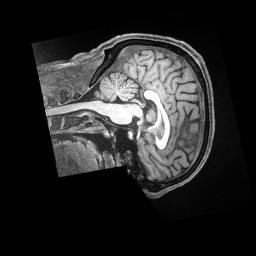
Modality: T1w
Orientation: sagittal
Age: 34
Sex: male
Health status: ill
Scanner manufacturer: siemens
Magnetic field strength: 3 T
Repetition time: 2.5 s
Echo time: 0.00181 s